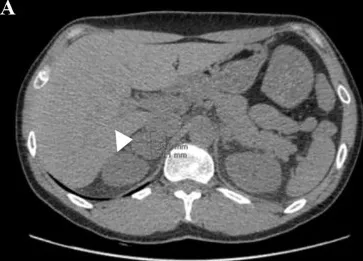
Abdominal-CT . Before bilateral adrenalectomy: adrenal lesions on the right.
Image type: radiology (ct)